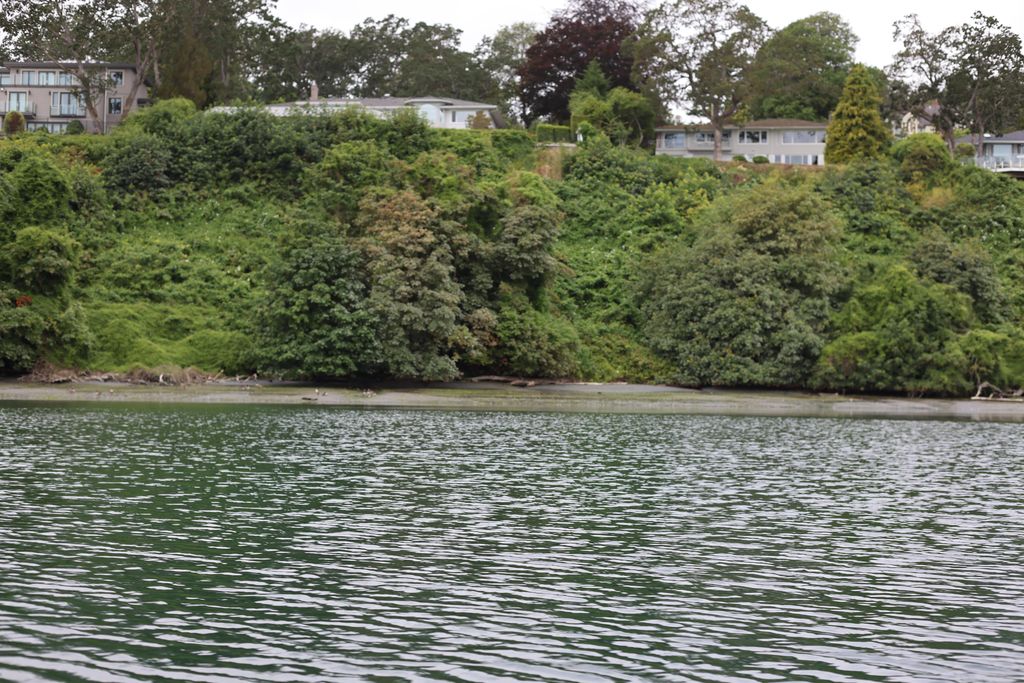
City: victoria